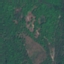
Land use / land cover: Forest